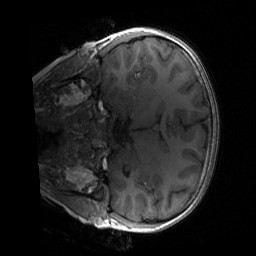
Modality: T1w
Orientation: coronal
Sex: male
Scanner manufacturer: siemens
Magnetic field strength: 3 T
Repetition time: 1.9 s
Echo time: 0.00243 s